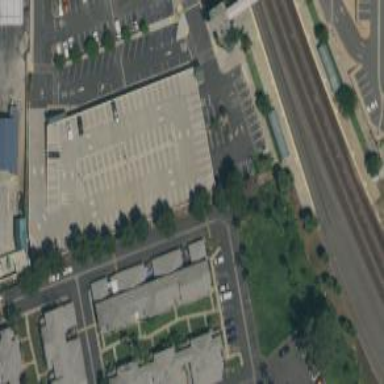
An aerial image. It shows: Multi-storey parking building.